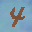
Label: 4